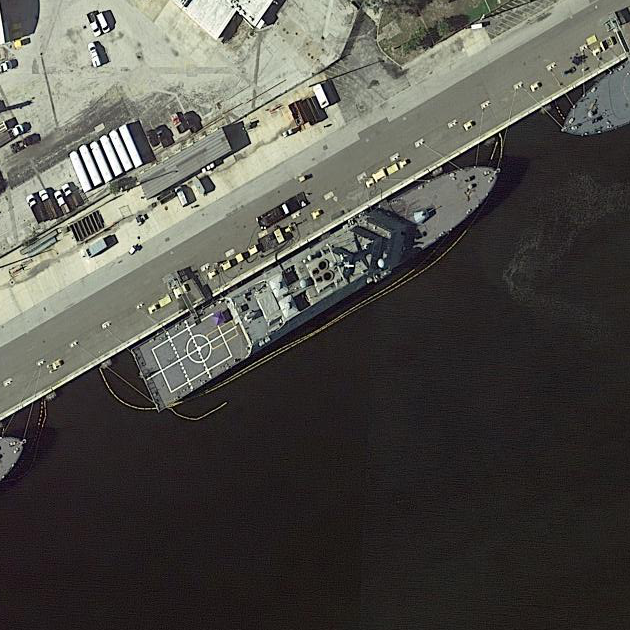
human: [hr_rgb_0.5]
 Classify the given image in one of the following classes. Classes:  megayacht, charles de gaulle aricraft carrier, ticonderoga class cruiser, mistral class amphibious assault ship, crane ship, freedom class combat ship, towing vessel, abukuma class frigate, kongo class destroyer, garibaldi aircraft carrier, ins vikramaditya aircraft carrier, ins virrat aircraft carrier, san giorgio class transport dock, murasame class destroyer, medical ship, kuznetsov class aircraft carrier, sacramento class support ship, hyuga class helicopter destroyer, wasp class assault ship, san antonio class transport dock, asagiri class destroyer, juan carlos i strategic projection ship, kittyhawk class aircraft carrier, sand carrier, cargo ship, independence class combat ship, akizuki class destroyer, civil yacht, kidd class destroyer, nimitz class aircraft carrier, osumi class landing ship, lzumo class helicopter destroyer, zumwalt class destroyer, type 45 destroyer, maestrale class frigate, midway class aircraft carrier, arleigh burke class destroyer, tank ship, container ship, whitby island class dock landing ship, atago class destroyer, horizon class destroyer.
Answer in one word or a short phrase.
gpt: Freedom class combat ship